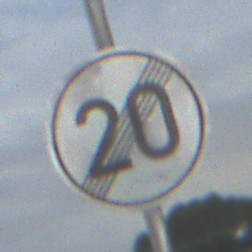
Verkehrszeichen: EndeGeschwindigkeit20
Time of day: Night
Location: Outdoor (Nature)
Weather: Overcast
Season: NotSpecified
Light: Artificial